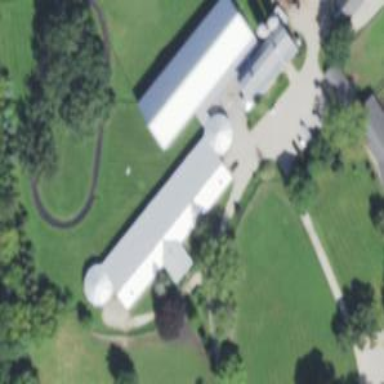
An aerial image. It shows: Farm auxiliary building.